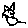
Label: cat